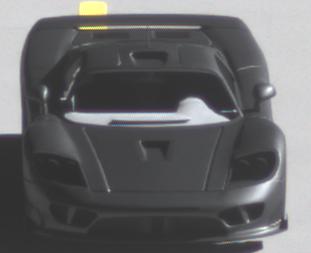
Make: Saleen
Model: S7
Detailed model: -
Model produced from: 2000
Model produced until: 2008
Doors: 2
Color: gray
Road condition: dry road
Daytime: morning or afternoon
Contrast: high contrast